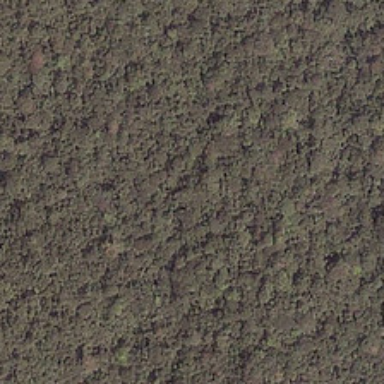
A large forest is planted here and very lush .